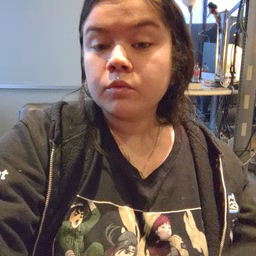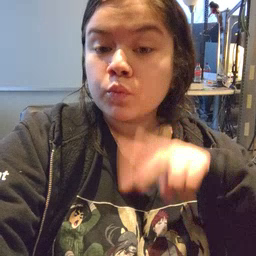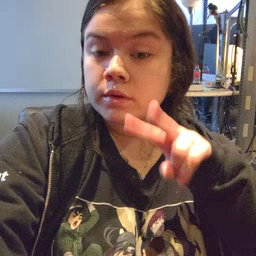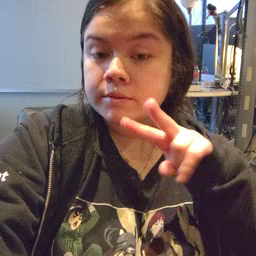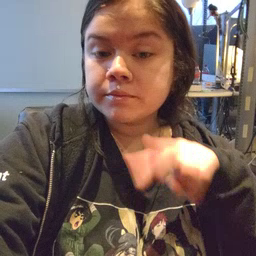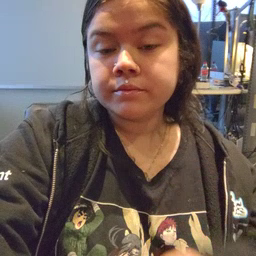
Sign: read